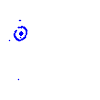
Particle: pion